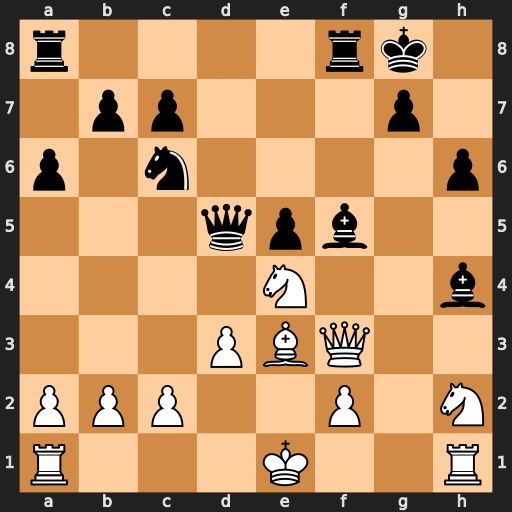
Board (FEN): r4rk1/1pp3p1/p1n4p/3qpb2/4N2b/3PBQ2/PPP2P1N/R3K2R
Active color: w
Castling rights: KQ
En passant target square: -
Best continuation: Nf6+ Rxf6 Qxd5+